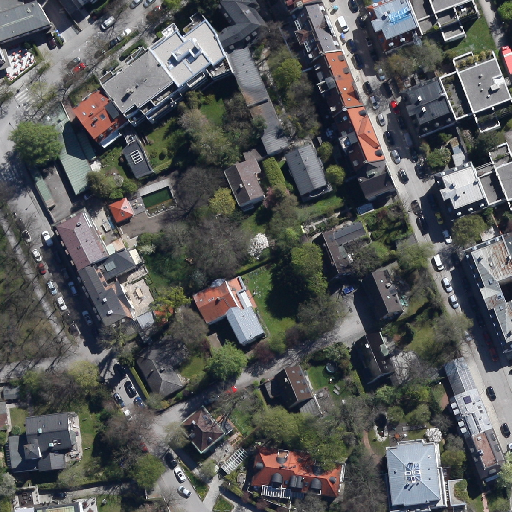
Referring expression: car